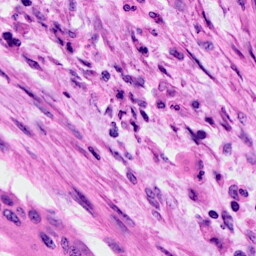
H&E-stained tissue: Cervix